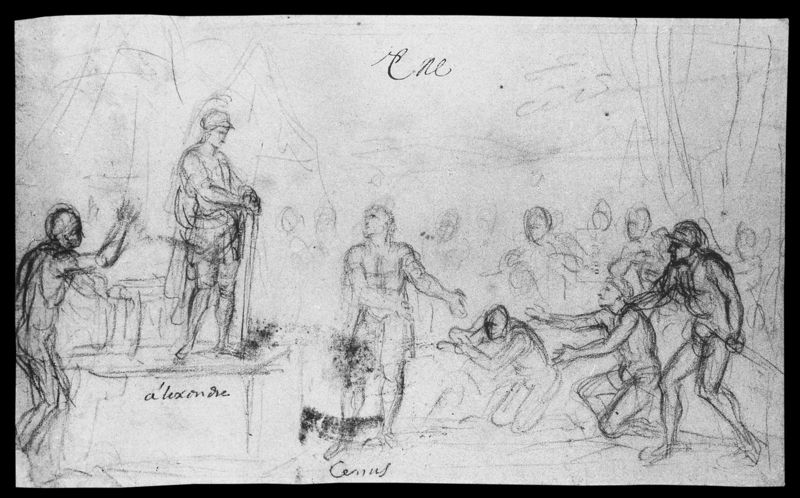
Titel: Alexander und Cenus
Künstler: Charles Le Brun
Institution: Paris, Musée du Louvre
Schlagwörter: körper, mann, weiß, menschen, stadt, geste, köpfe, männer, schwarz, skizze, zeichnung, masse, menge, versammlung, gericht, richter, geschichte, hinrichtung, schrift, stab, zuschauer, hocker, soldaten, podest, antike, kohle, schwarz weiß, scharz, schwert, waffen, knien, soldat, volk, bleistift, herrscher, beten, entwurf, rom, flehen, bitte, sklaven, bitten, herscher, zelt, zelte, versuch, inquisition, alexander, klage, verurteilung, cesar, der grosse, signatuir, sudamerika, conquistadores